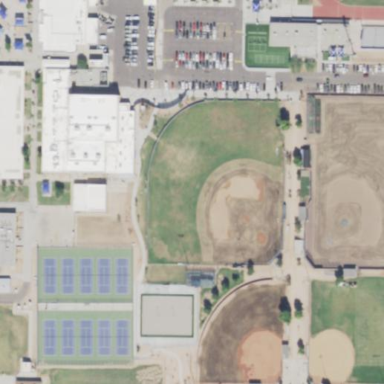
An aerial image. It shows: School.